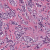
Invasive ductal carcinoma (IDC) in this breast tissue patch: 1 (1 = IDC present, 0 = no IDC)